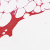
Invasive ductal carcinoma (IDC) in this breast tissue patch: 0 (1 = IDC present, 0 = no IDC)